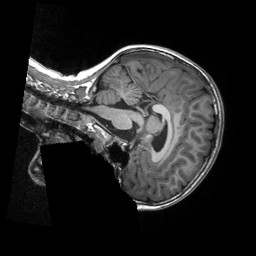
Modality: T1w
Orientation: sagittal
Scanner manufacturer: siemens
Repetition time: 2.3 s
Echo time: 0.00229 s